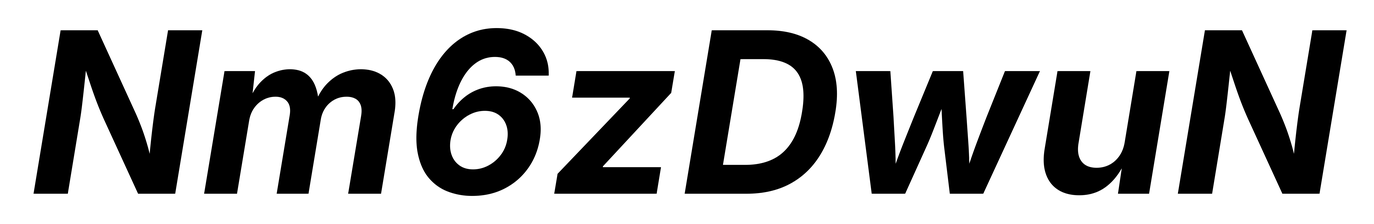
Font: Inter-Italic_Bold_Italic